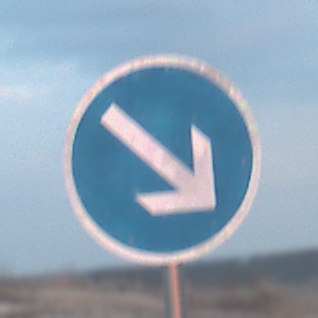
Verkehrszeichen: VorgeschriebeneVorbeifahrtRechts
Umgebung: Outdoor, Beach
Tageszeit: SunriseSunset
Wetter: PartlyCloudy
Licht: Natural
Jahreszeit: NotSpecified
Kontrast: MediumContrast